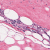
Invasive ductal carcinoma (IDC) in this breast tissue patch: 0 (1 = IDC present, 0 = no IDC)